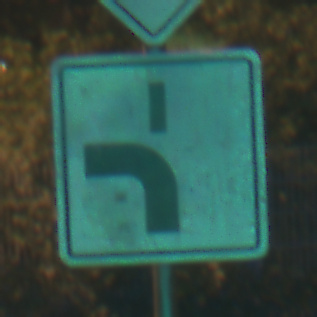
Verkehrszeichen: VerlaufVorfahrtsstrasse5
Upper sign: Vorfahrtsstrasse
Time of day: Night
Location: Outdoor (Urban)
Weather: PartlyCloudy
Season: NotSpecified
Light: Artificial